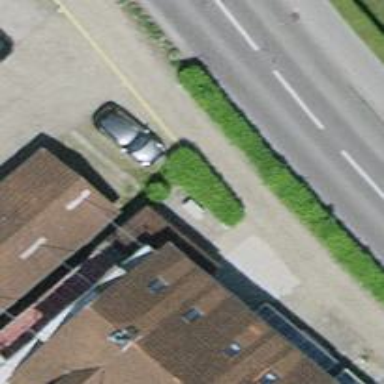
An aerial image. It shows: Hedge acting as barrier.